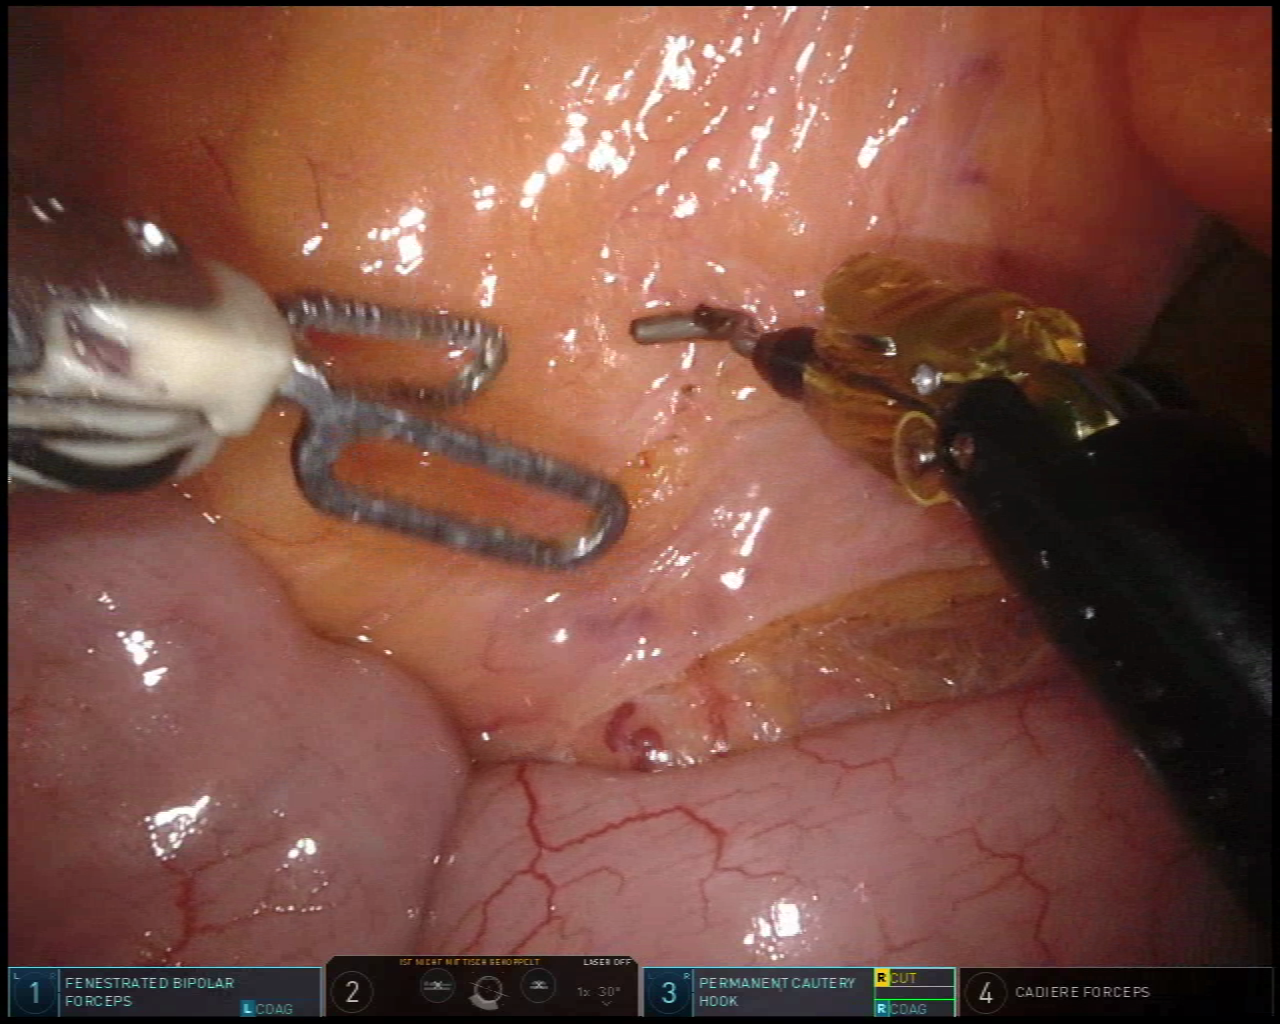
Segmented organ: small_intestine
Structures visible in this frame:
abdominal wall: yes
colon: no
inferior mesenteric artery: no
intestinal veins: no
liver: no
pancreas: no
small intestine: yes
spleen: no
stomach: no
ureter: no
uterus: no
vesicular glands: no